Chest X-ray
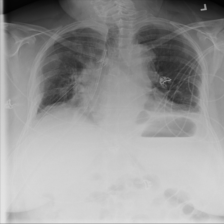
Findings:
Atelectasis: positive
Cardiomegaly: negative
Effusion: positive
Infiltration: negative
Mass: negative
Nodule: negative
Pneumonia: negative
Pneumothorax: negative
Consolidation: negative
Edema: negative
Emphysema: negative
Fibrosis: negative
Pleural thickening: negative
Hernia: negative